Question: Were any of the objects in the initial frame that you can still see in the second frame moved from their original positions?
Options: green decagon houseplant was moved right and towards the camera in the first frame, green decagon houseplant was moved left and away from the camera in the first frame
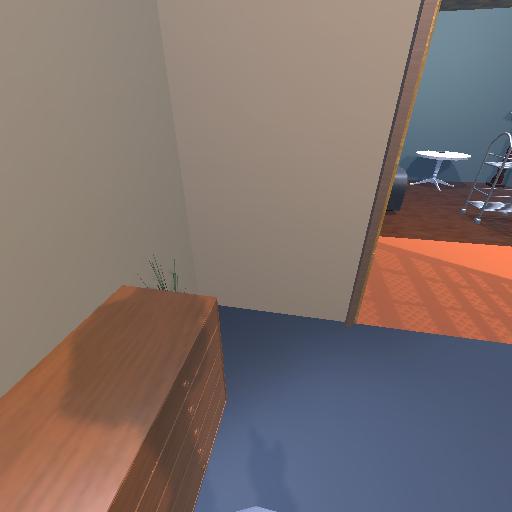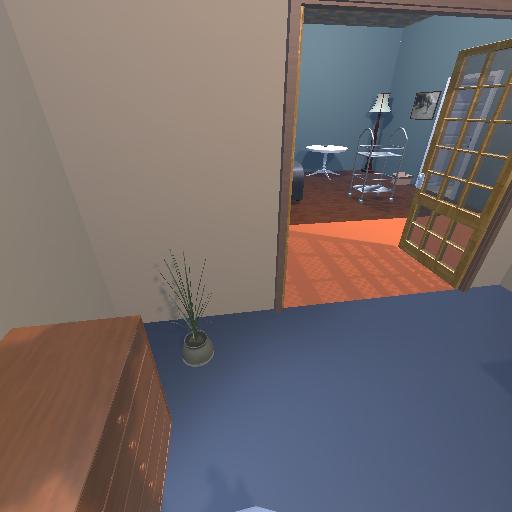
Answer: green decagon houseplant was moved right and towards the camera in the first frame